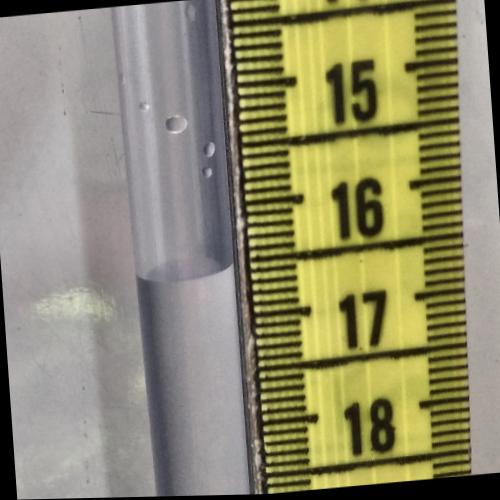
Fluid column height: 16.5 cm